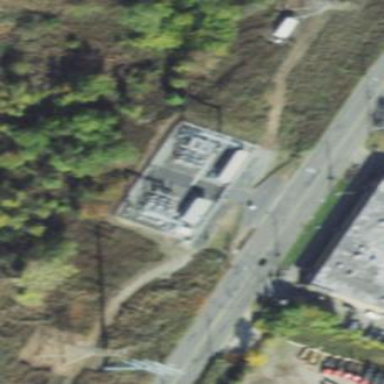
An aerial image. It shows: Power substation.